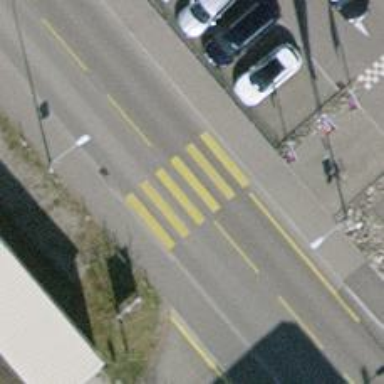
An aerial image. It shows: Footway with zebra crossing.